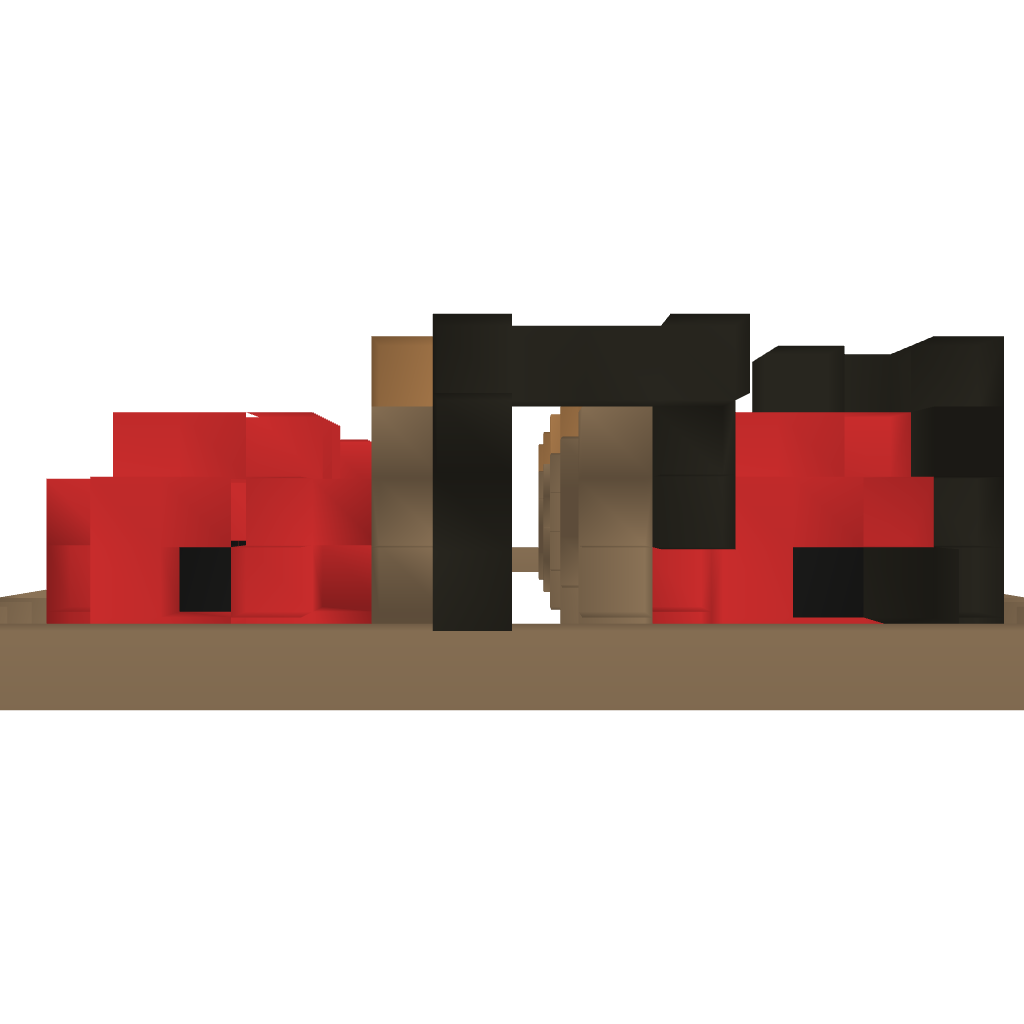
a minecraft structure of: Mushroom Village